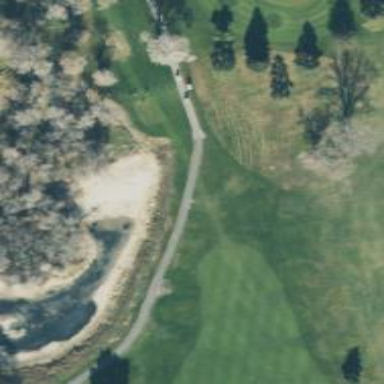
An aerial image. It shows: Path designated for golf carts.